Question: OK this is fairly complicated to explain so I've put it online here:
<URL>
I need the yellow container to wrap around the lower brown div and red footer div in this set-up, leaving the footer at the bottom of the page, ideally where I can then adjust it by pixel margins. I have tried multiple ways of clearing it with some luck, however I can't figure out how to get the footer to behave or the content to encapsulate properly. Could somebody suggest a means of doing it? Thanks guys.
This is what I am trying to achieve

Answer:
Was overlooking the obvious that I needed another container div. If anyone wants to see it's on-line here: <URL>
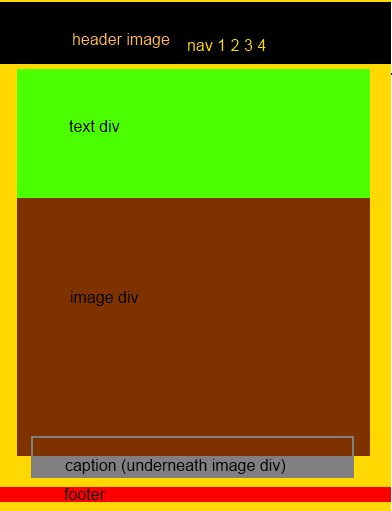
Answer: Add 'bottom:0' to '.textbox'
Plcace the '.textbox' div outside the container which means when you are giving 'position:absolute' the parent div should have 'Position:relative' so add relative to main div which is '.page'
<URL>
<URL>